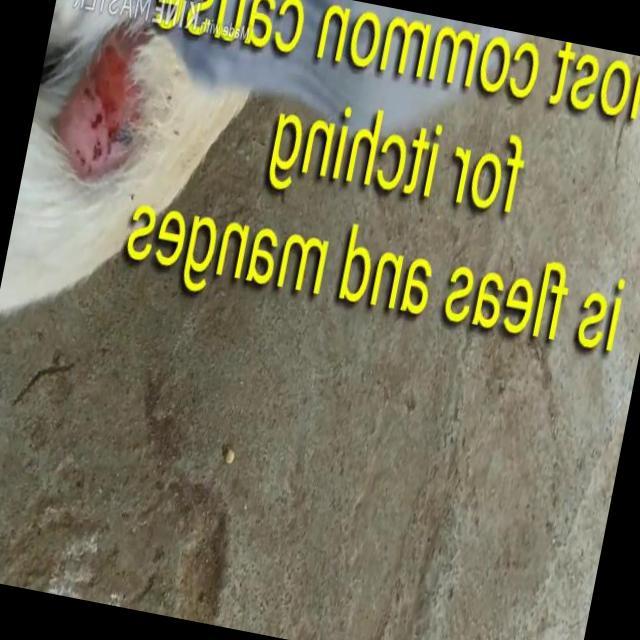
Canine dermatitis — inflammation of the skin presenting with erythema, pruritus, papules, and excoriation. May be allergic, contact, or atopic in origin.